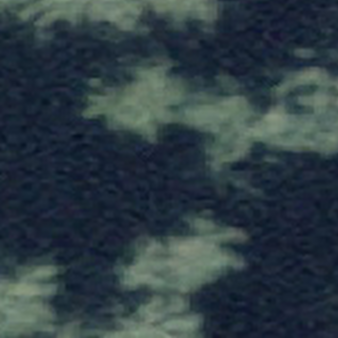
Label: other